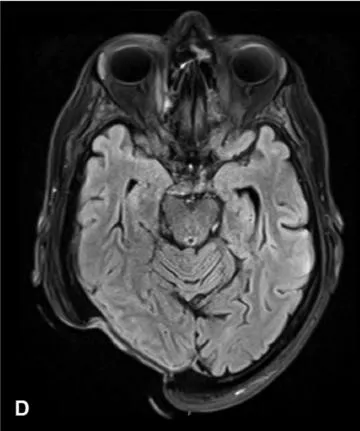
Magnetic resonance imaging. Visualization of the skull defect.
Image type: radiology (mri)